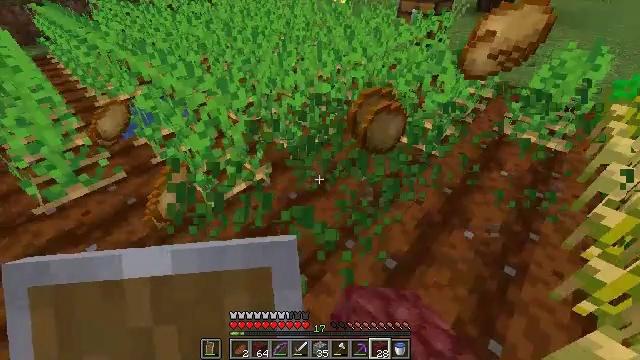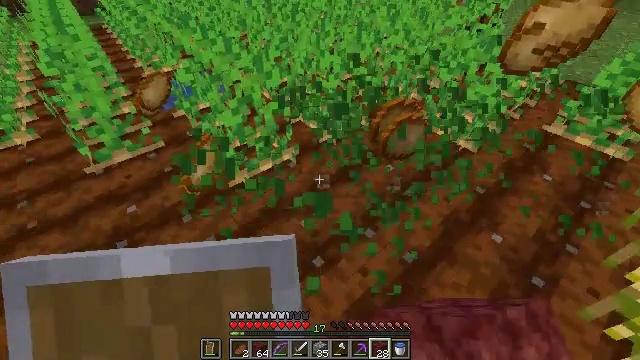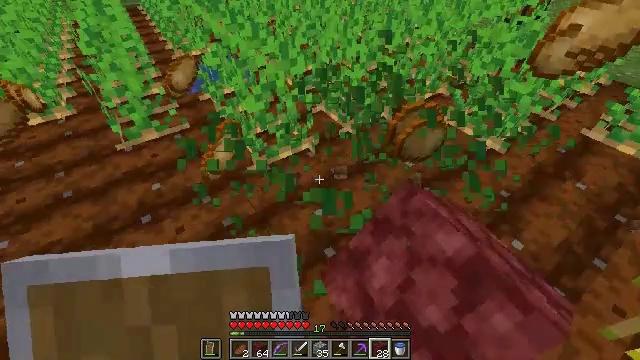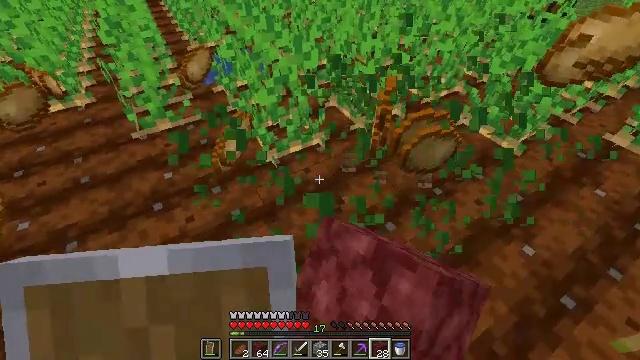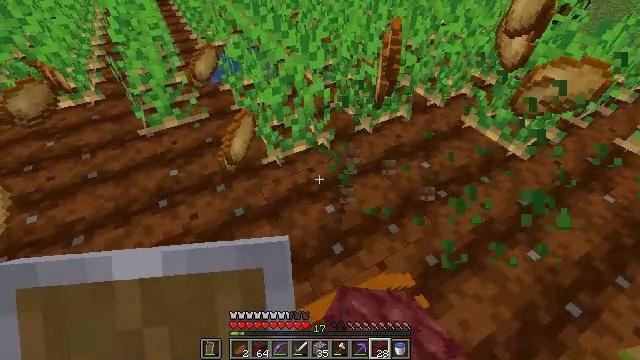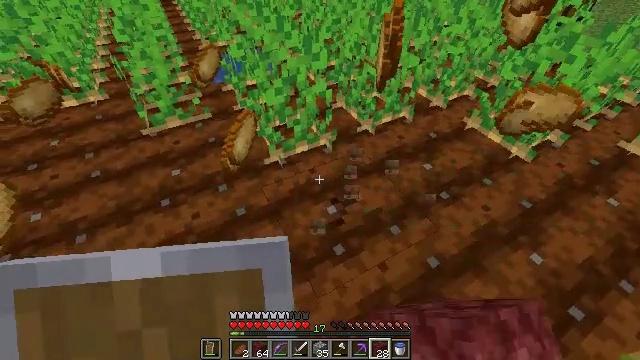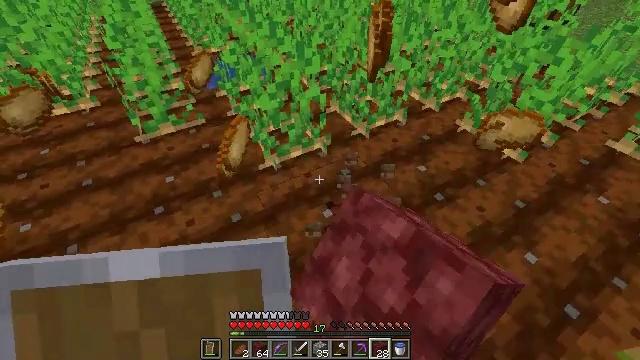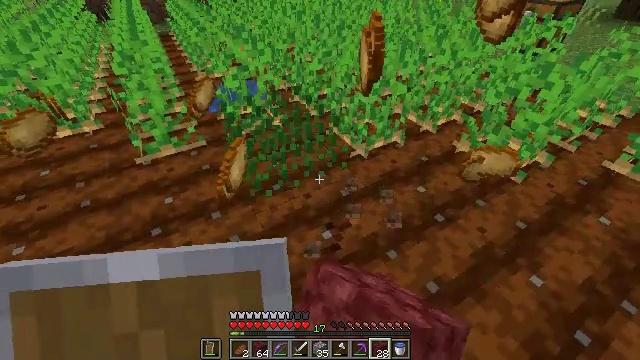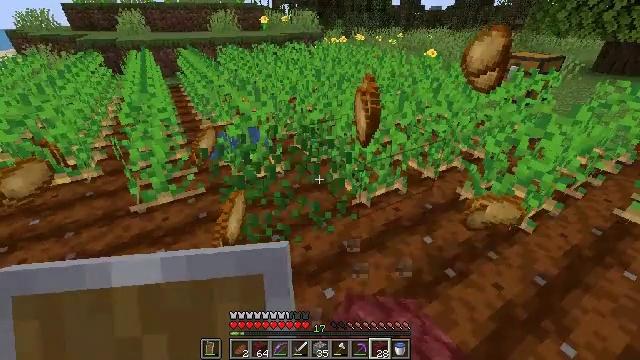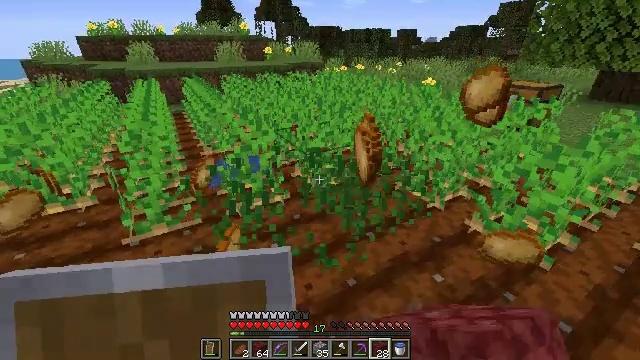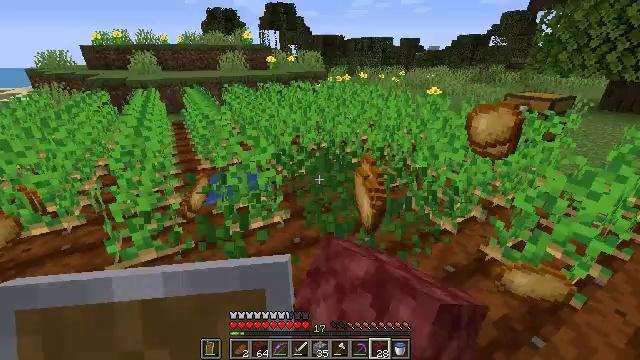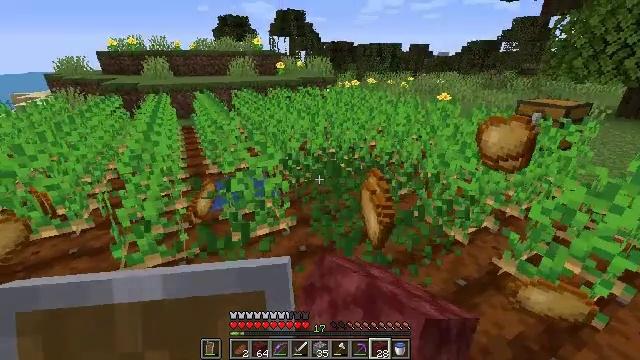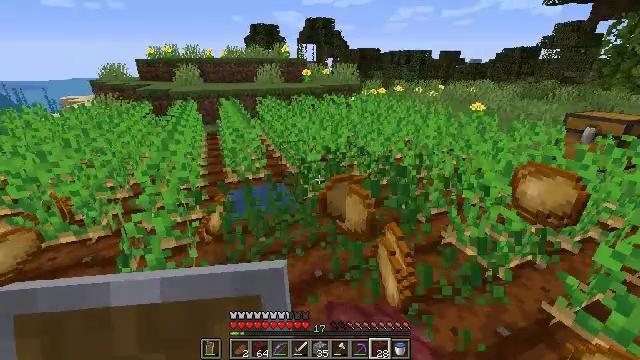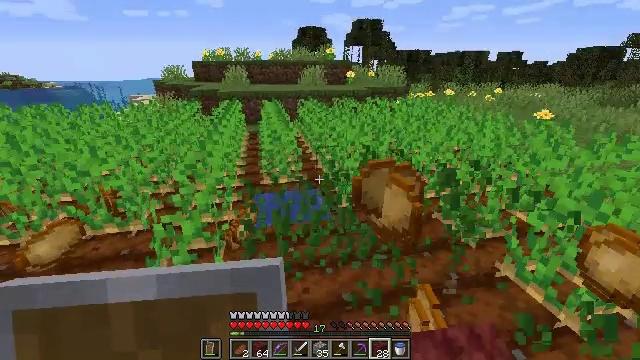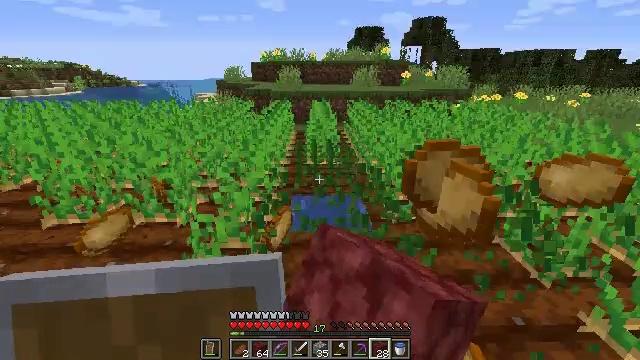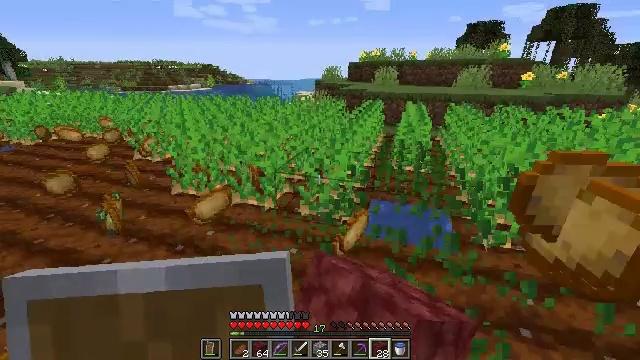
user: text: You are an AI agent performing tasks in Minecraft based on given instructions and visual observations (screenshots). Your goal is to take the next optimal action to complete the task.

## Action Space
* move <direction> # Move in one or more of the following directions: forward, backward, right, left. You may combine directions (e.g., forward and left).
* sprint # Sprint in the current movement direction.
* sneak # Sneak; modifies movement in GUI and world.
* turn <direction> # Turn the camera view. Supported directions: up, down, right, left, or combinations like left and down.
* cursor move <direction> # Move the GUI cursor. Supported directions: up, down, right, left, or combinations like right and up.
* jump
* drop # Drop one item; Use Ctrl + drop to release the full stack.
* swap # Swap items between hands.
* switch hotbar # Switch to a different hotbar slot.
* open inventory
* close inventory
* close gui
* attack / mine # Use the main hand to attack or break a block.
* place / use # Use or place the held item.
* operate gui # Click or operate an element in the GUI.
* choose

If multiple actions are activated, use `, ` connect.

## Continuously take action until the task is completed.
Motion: motion action
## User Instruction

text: Mine potatoes from the farmland.
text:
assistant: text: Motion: turn left and down, attack / mine
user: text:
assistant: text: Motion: turn left and down, attack / mine
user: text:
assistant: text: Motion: turn left and down, attack / mine
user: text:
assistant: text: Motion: turn left, attack / mine
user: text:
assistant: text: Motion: attack / mine
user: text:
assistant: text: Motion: turn right, attack / mine
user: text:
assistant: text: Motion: turn up, attack / mine
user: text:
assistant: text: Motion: move forward, turn up, attack / mine
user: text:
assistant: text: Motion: move forward, turn up, attack / mine
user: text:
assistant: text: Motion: move forward, turn up, attack / mine
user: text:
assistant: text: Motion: move forward, turn left and up, attack / mine
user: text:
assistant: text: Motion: move forward, turn left and up, attack / mine
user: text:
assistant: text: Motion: move forward, turn left, attack / mine
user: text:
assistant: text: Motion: turn left, attack / mine
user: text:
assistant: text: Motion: turn left, attack / mine
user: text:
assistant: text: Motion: turn left, attack / mine
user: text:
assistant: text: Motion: turn left, attack / mine
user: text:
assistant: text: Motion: turn left, attack / mine
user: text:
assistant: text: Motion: turn left, attack / mine
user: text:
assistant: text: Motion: turn left, attack / mine
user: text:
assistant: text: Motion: turn left, attack / mine
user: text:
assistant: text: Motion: turn left, attack / mine
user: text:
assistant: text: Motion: attack / mine
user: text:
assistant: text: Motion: attack / mine
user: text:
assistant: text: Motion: attack / mine
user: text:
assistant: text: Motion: turn right, attack / mine
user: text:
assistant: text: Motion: turn right, attack / mine
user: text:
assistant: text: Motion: turn right and down, attack / mine
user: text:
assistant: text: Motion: turn right, attack / mine
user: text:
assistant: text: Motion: turn right, attack / mine